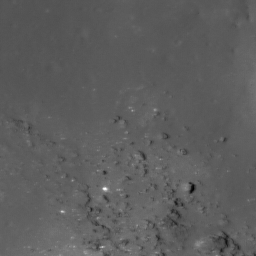
Host type: background_regolith
Lunar coordinates: latitude nan, longitude nan